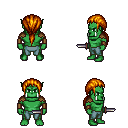
a pixel art fantasy rpg character, male body template, orc, green skin, leather shoulder armor, teal pants, dark blonde ponytail hairstyle, leather bracers, dagger, four views (front, back, left, right), 2x2 character sprite sheet, small pixel art, hard edges, no anti-aliasing